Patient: sex F, age 71
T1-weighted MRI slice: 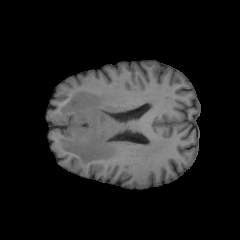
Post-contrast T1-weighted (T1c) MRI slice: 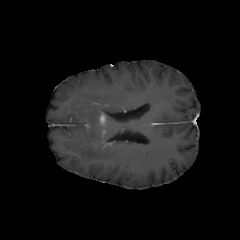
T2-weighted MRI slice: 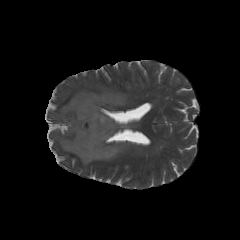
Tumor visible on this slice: yes
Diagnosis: Glioblastoma, IDH-wildtype
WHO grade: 4